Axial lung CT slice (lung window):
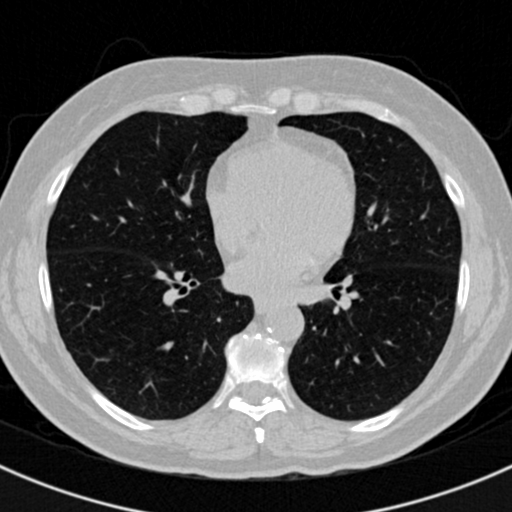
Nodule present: no